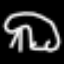
Label: frog